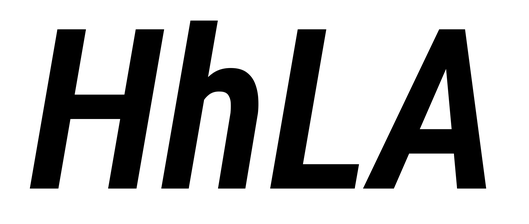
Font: Roboto-Italic_Condensed_SemiBold_Italic